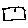
Label: square